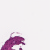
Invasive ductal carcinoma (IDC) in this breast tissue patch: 0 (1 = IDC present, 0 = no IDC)